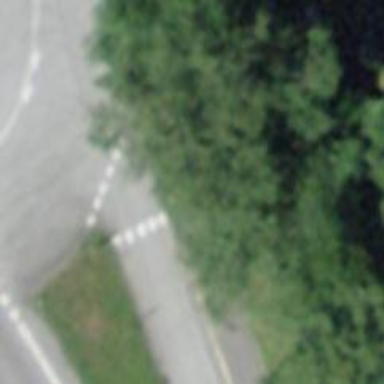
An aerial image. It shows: Road with "give way" sign.